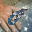
Label: 0